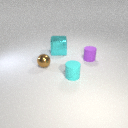
small brown metal sphere to the left of small purple rubber cylinder